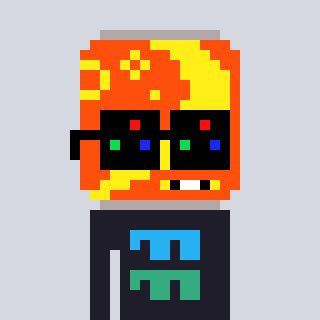
a pixel art character with square black sunglasses, a pop-shaped head and a grayscale-colored body on a cool background